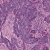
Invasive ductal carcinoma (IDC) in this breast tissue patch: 1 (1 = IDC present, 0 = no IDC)